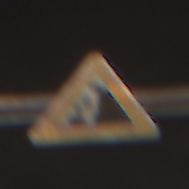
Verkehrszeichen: SteinschlagRechts
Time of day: Night
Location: Outdoor (Urban)
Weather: PartlyCloudy
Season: NotSpecified
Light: Artificial